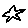
Label: star